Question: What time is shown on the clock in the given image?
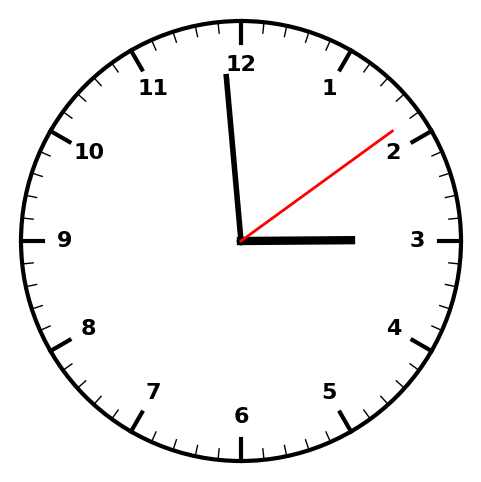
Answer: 02:59:09